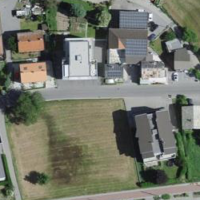
EUNIS habitat code: 54
Species observed at this site:
Bombus terrestris